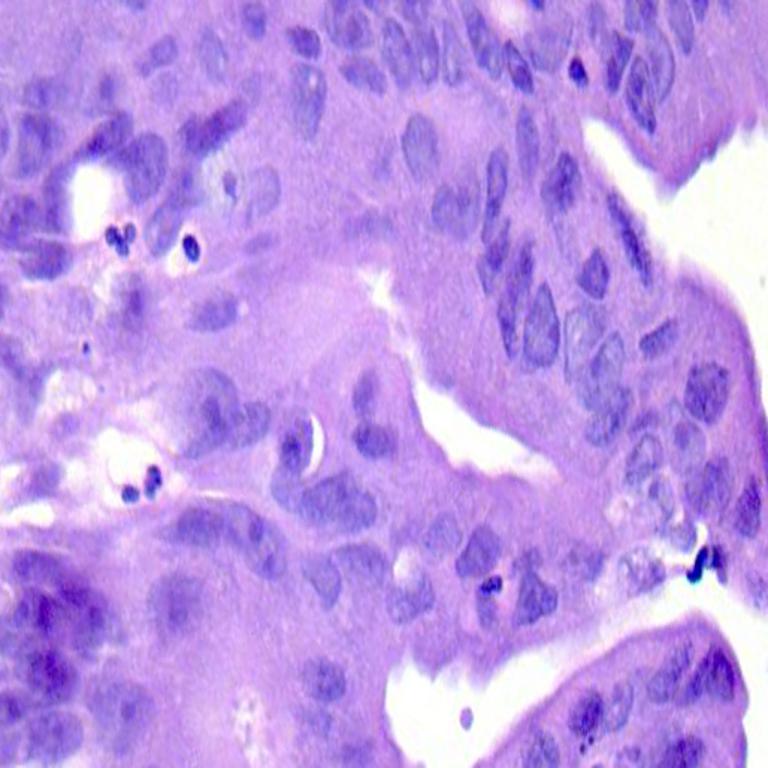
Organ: colon
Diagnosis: adenocarcinomas